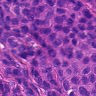
Metastatic tissue present: yes